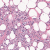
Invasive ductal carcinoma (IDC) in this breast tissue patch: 0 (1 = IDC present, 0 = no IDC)